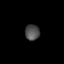
Tissue: lung
Cell type: Epithelial cells
Senescence score: 0.2117
Nuclear area (px): 222
Mean DAPI intensity: 78.977